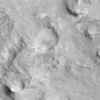
Label: not_dusty